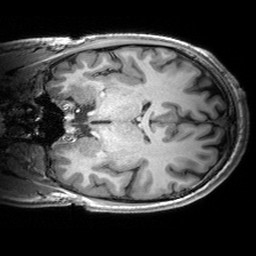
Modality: T1w
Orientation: coronal
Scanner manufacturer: siemens
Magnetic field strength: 3 T
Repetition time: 2.53 s
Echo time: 0.00299 s